Field crop: maize
Growth stage: 2
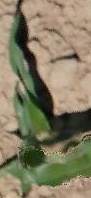
Species: maize